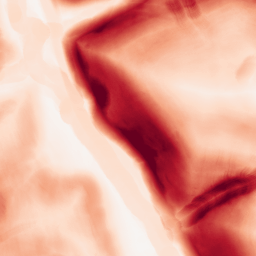
Category: morphological
Decomposition family: morphological_gradient
Decomposition parameters: size: 10
shape: disk
Upsampling method: cubic_catmull_rom
Upsampling parameters: scale: 4
Upsampling scale: 4